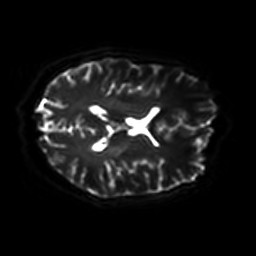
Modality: DWI
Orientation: axial
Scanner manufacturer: philips
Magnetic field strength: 7 T
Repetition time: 9.612 s
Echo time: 0.073 s